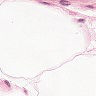
Metastatic tissue present: no